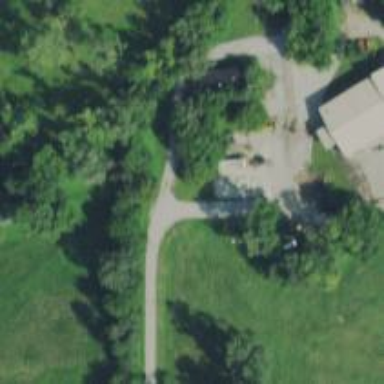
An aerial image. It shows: Service road used as golf cart path.